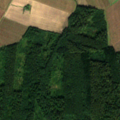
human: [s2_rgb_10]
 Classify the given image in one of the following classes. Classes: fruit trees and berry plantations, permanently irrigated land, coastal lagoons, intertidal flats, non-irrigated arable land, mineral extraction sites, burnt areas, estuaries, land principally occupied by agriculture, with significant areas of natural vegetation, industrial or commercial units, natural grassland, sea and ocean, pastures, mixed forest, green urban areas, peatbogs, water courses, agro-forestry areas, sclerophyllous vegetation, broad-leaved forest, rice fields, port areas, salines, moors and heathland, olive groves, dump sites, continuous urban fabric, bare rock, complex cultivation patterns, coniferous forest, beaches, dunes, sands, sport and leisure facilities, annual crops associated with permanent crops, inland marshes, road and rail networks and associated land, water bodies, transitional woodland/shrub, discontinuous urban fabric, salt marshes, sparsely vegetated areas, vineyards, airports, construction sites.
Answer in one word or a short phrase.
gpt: non-irrigated arable land, broad-leaved forest, transitional woodland/shrub